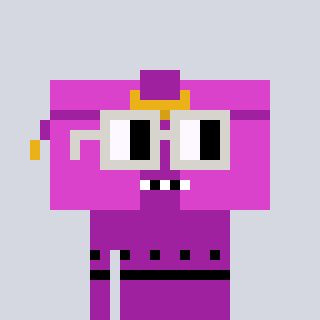
a pixel art character with square light gray glasses, a clutch-shaped head and a magenta-colored body on a cool background